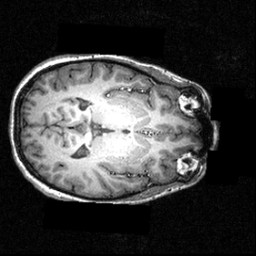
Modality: T1w
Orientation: axial
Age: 21
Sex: female
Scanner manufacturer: siemens
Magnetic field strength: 3.951 T
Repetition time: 1.5 s
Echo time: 0.00335 s